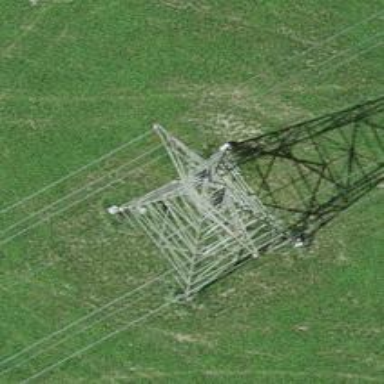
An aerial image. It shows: Power tower.